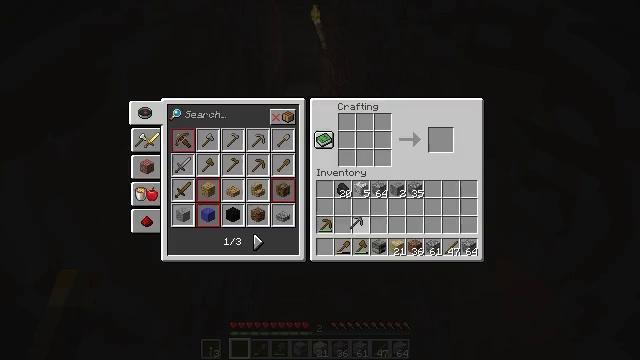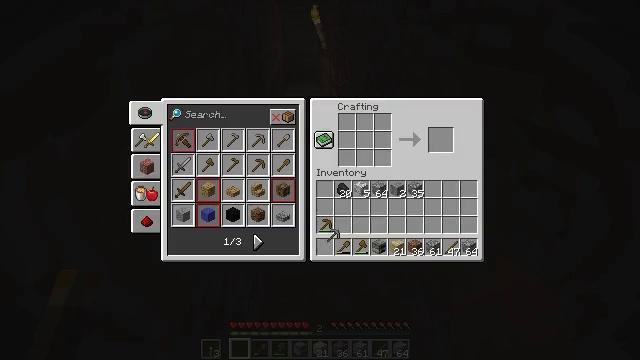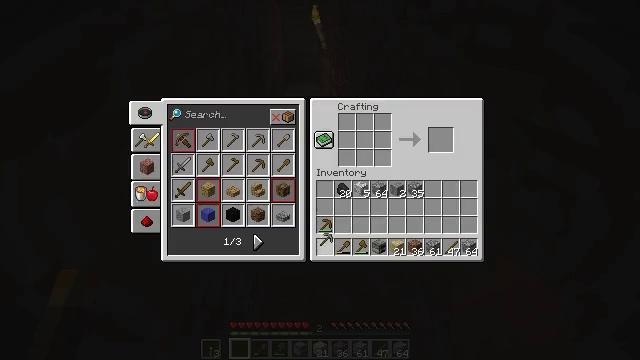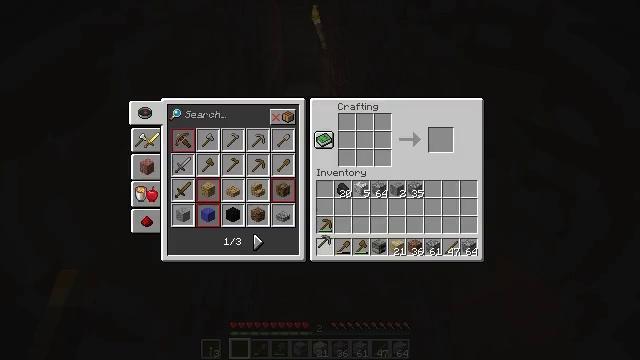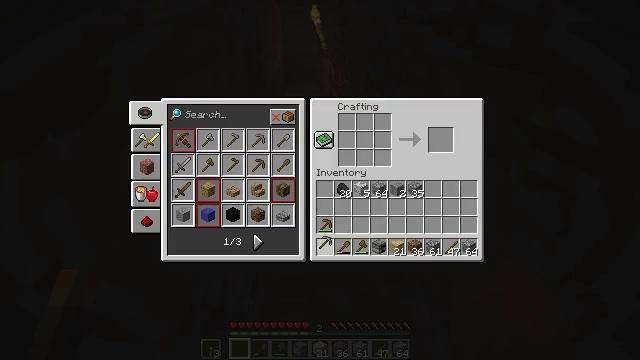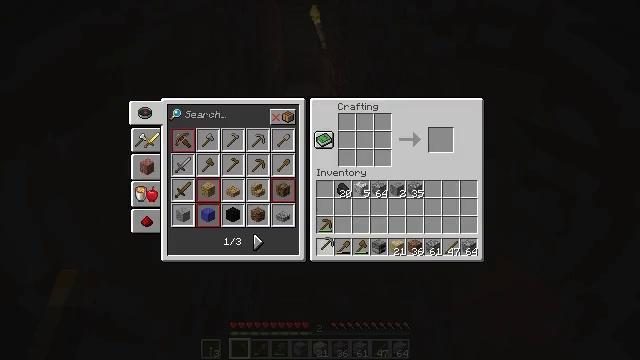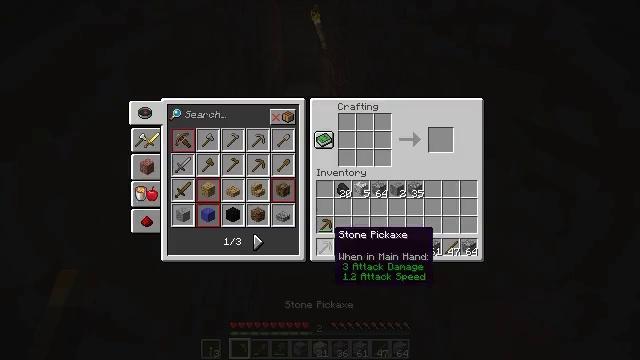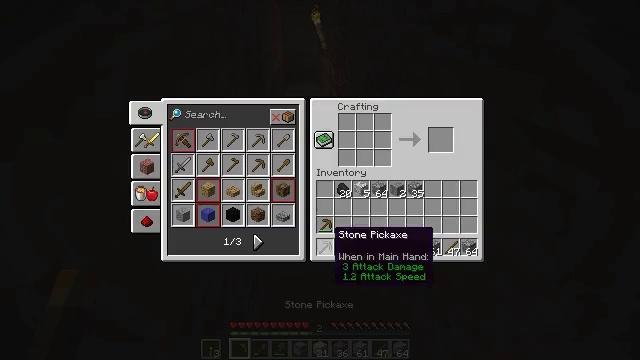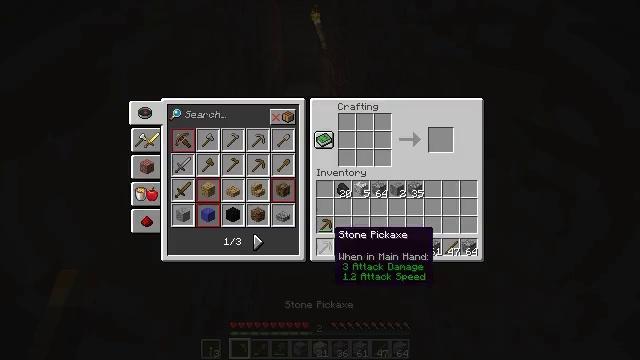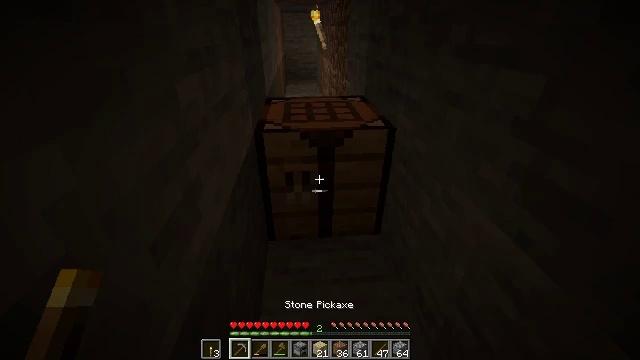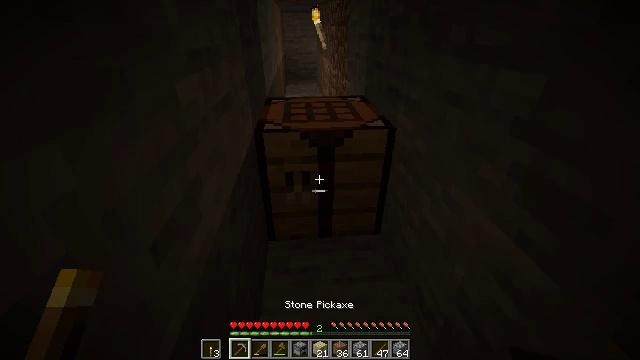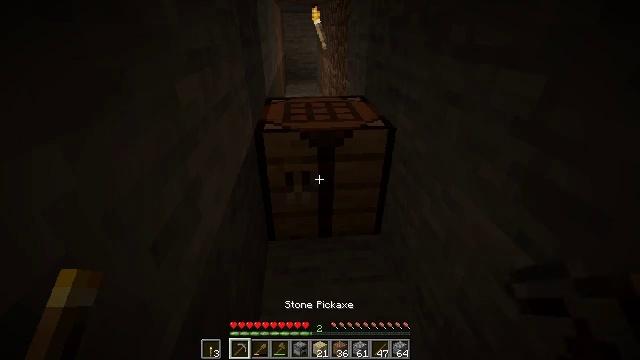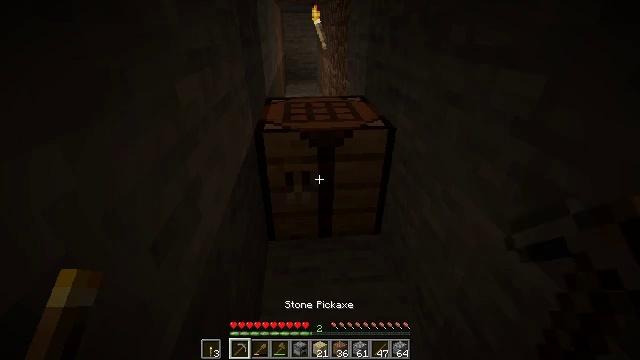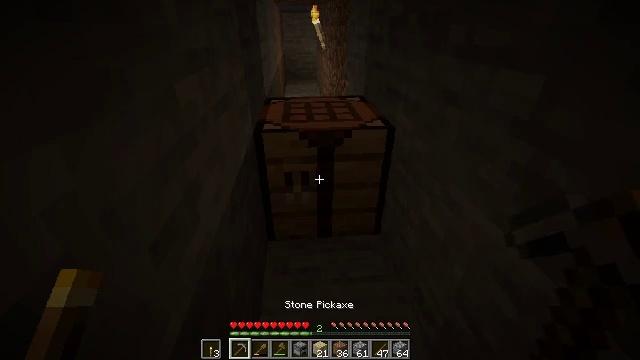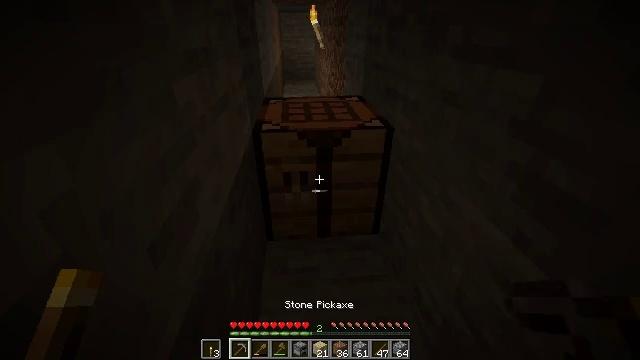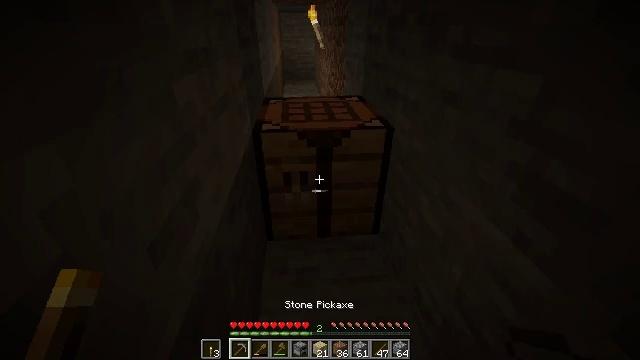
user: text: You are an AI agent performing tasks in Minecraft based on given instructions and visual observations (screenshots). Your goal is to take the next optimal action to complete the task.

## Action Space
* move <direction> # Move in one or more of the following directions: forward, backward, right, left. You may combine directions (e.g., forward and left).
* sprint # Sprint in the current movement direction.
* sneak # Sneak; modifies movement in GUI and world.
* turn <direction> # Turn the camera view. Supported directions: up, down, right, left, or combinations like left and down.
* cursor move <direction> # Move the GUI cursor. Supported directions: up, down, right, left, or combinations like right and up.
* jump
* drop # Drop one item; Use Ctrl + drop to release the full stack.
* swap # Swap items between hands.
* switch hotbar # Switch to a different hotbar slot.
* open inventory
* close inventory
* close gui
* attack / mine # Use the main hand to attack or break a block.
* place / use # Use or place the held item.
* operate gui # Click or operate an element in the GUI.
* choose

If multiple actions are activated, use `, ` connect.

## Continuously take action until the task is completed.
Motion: motion action
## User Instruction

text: Left click on the crafting table
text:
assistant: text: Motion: cursor move left and down, open gui
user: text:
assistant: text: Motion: cursor move left
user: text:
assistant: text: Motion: no_op
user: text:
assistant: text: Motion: operate gui
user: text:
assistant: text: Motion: operate gui
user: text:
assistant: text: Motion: no_op
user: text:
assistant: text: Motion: no_op
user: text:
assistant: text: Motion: no_op
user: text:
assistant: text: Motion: no_op
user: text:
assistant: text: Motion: close gui
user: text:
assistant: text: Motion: no_op
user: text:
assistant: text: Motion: no_op
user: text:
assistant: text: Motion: no_op
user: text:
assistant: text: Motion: no_op
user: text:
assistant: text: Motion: no_op
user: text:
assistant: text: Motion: no_op
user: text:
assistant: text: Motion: no_op
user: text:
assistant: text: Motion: no_op
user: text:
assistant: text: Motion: move forward
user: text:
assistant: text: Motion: move forward
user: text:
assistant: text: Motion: move forward and move right
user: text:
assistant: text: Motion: move right, turn down
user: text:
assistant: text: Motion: no_op
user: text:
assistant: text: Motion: attack / mine
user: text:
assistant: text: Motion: attack / mine
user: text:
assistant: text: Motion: attack / mine
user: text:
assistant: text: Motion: attack / mine
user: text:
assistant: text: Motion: attack / mine
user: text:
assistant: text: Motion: attack / mine
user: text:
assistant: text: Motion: attack / mine